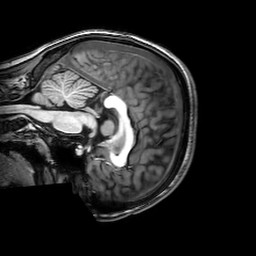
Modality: T1w
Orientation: sagittal
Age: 23
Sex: female
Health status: healthy
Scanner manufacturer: philips
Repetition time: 0.00835 s
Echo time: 0.00385 s